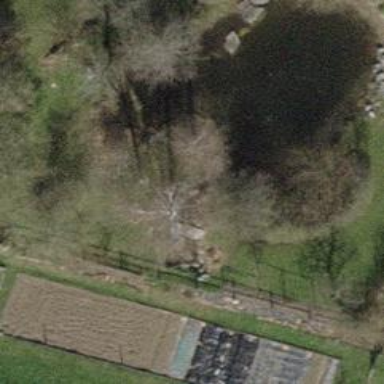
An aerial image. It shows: Peaceful pond surrounded by nature.